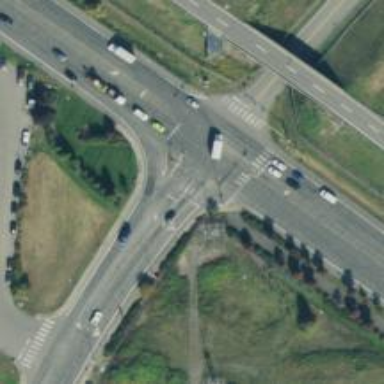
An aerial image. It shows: Secondary link road.